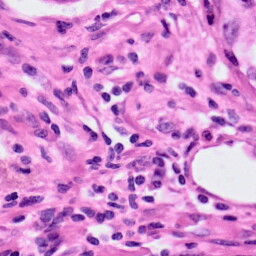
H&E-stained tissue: Lung